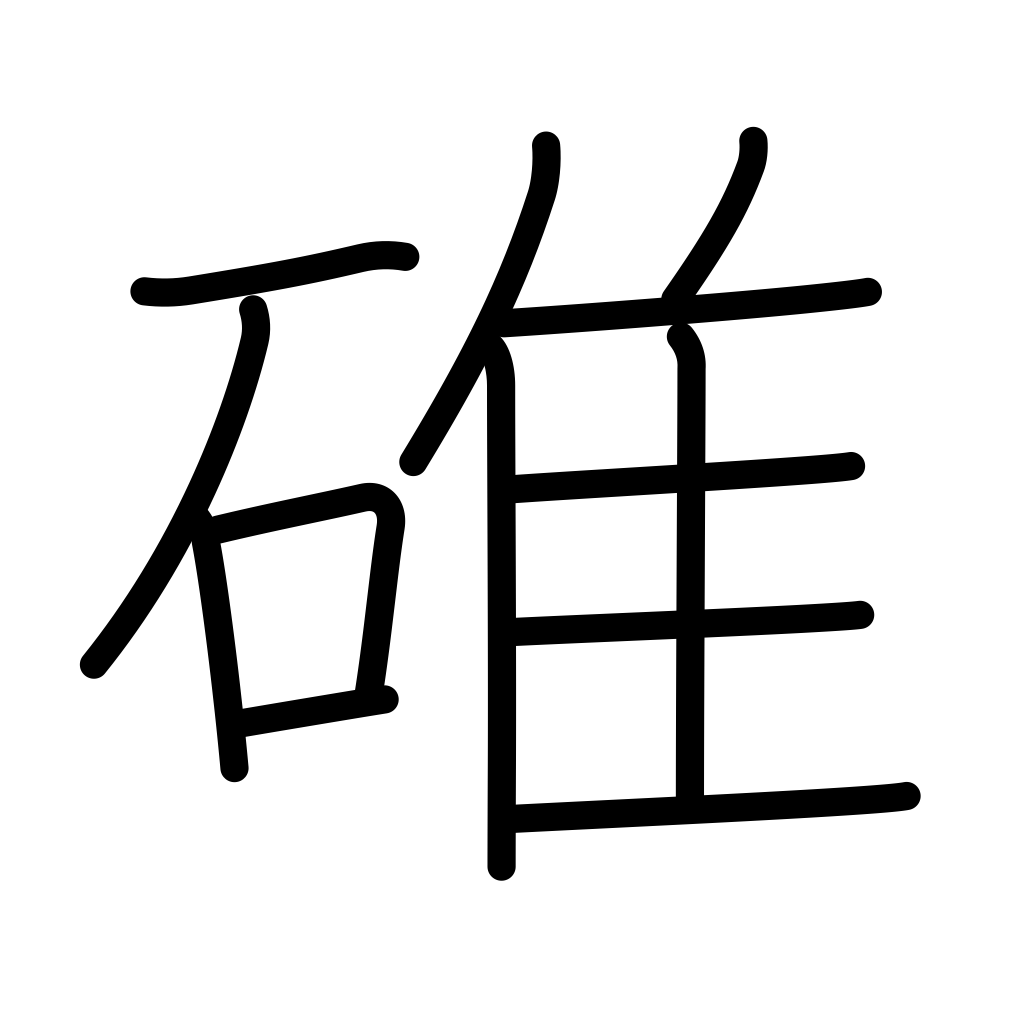
Meaning: pestle